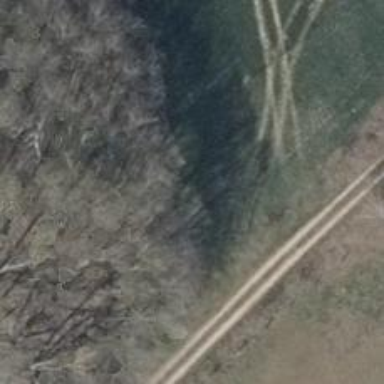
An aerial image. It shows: Track road with grade4 tracktype.